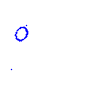
Particle: kaon